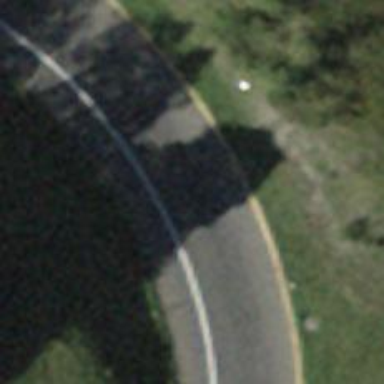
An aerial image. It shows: Trunk link highway with asphalt surface.